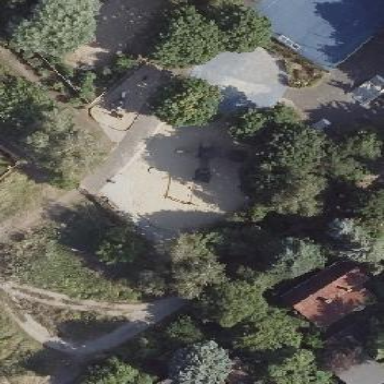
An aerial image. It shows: Sandpit playground.